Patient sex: F
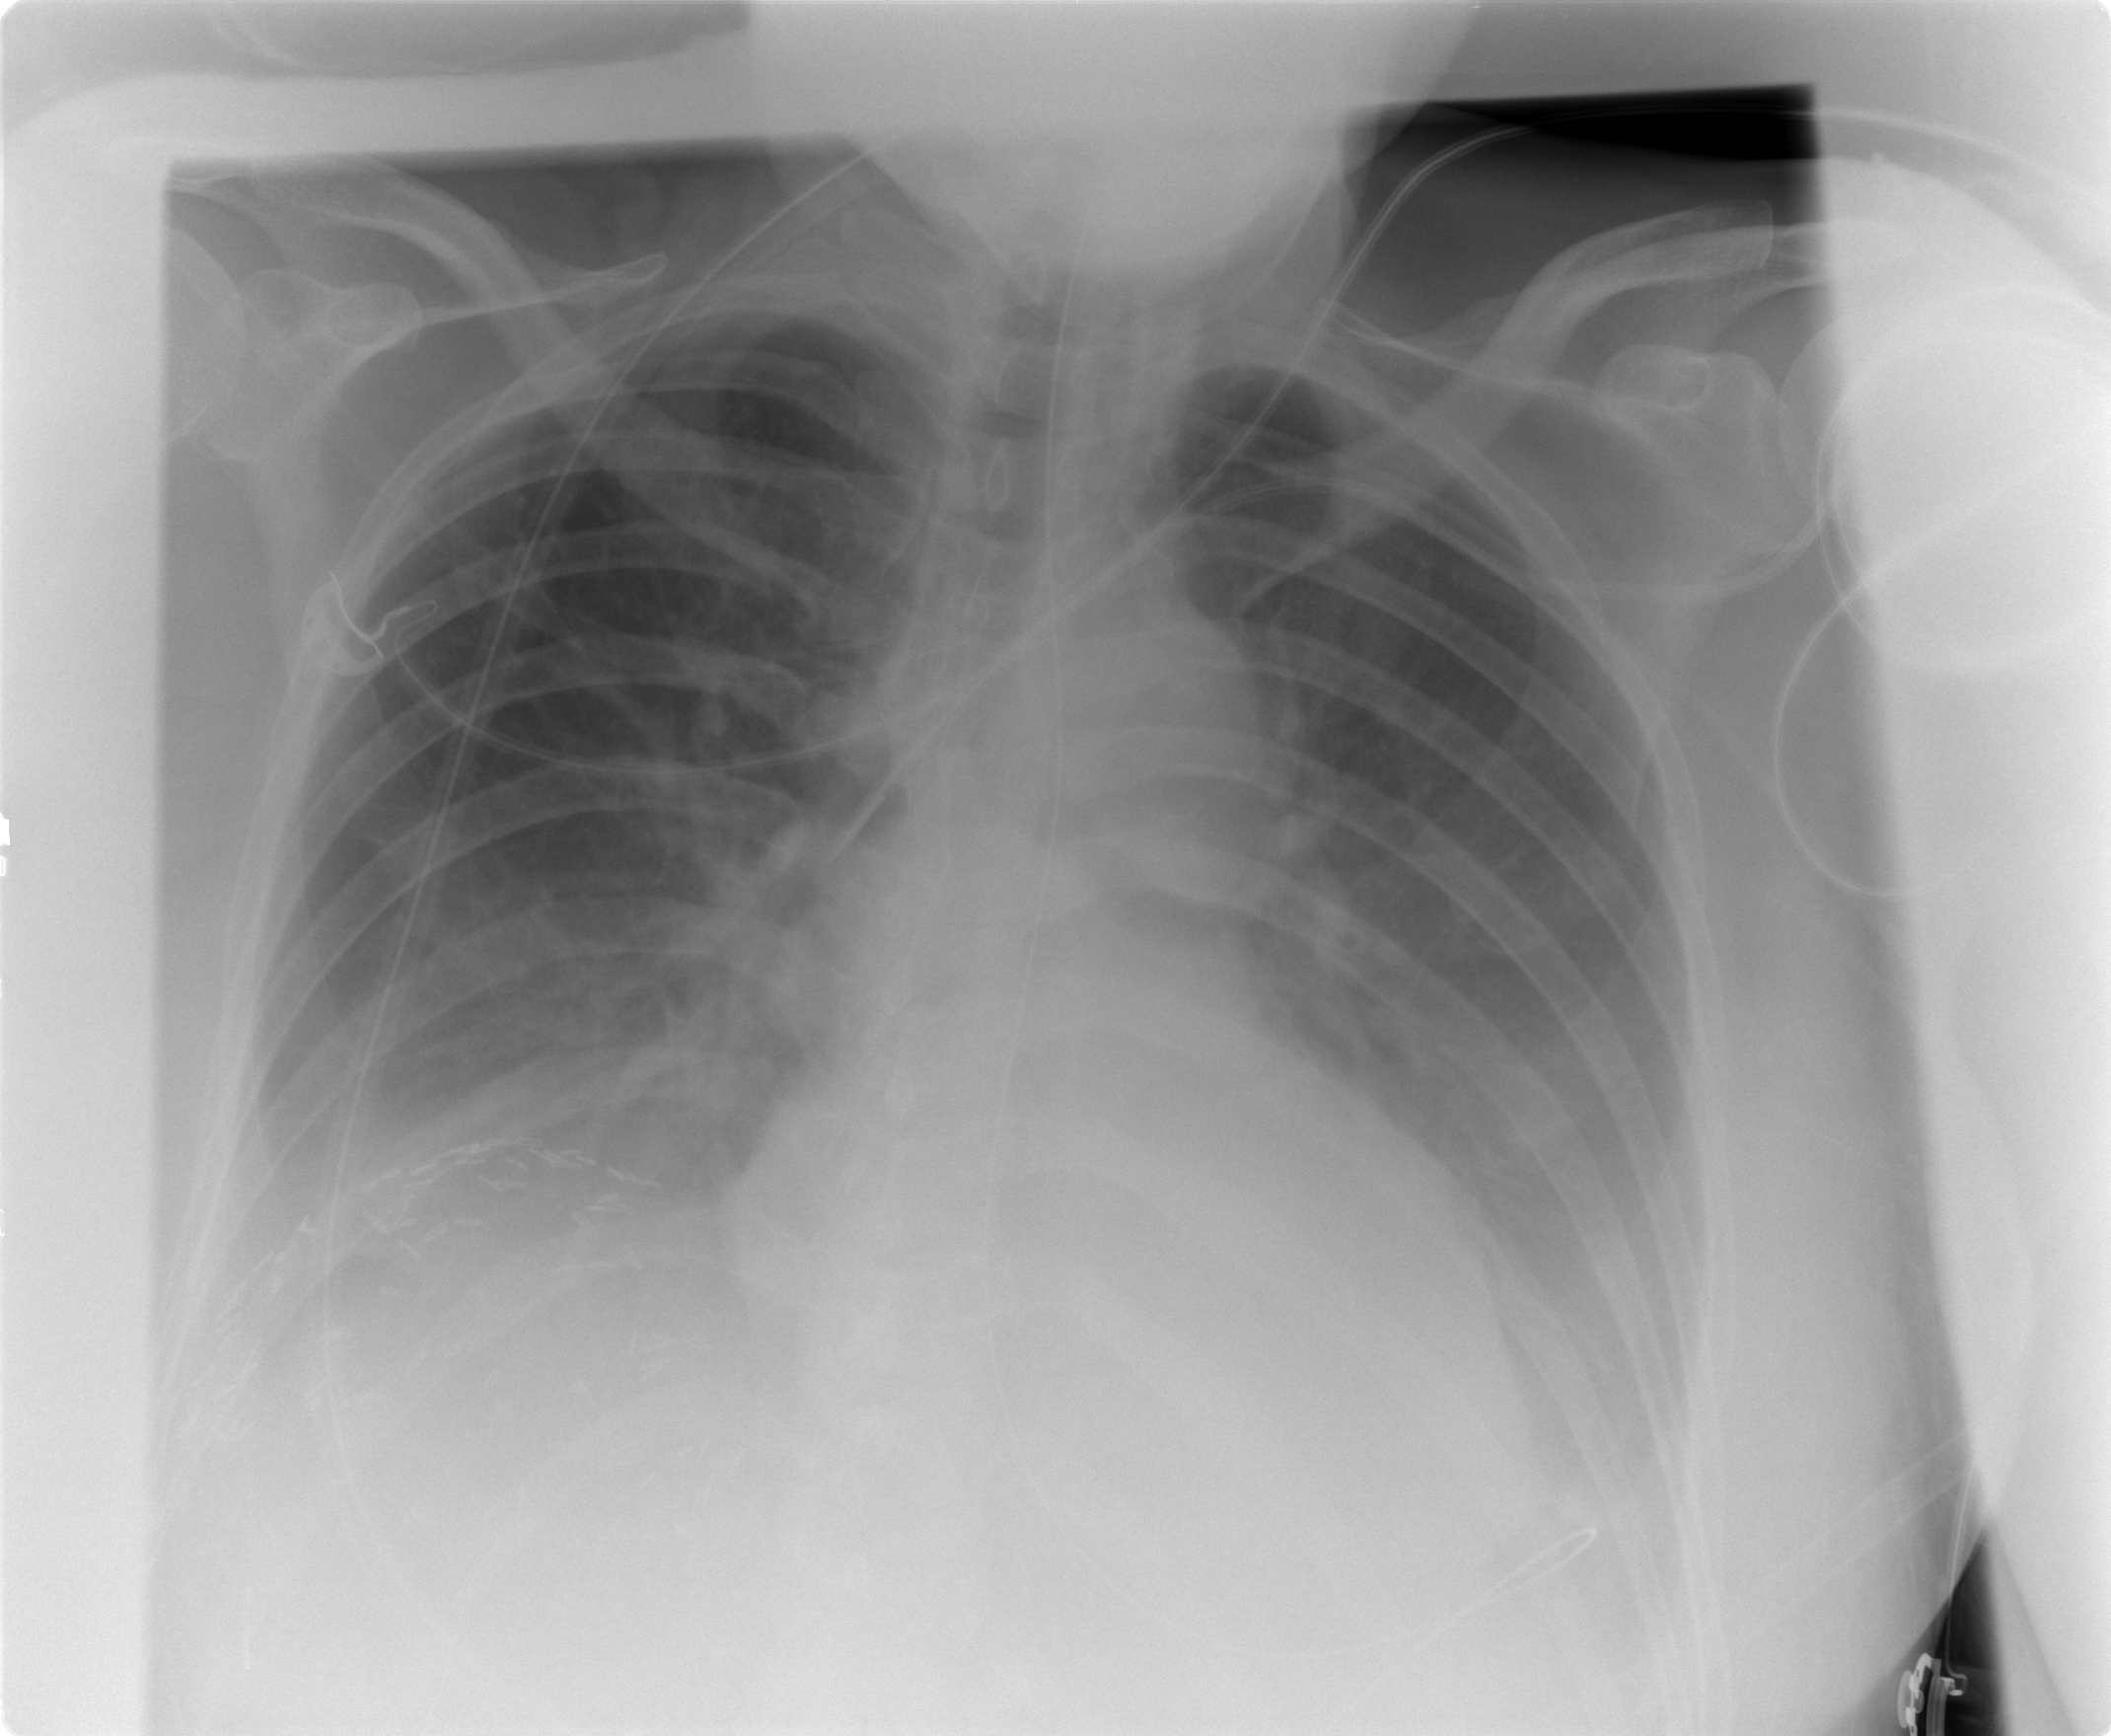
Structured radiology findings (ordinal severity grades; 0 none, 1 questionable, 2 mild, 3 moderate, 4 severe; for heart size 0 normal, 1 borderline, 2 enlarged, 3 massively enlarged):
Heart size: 2
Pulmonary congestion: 2
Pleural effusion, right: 2
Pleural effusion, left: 3
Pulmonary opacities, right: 0
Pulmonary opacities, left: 0
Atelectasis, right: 2
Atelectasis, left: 2